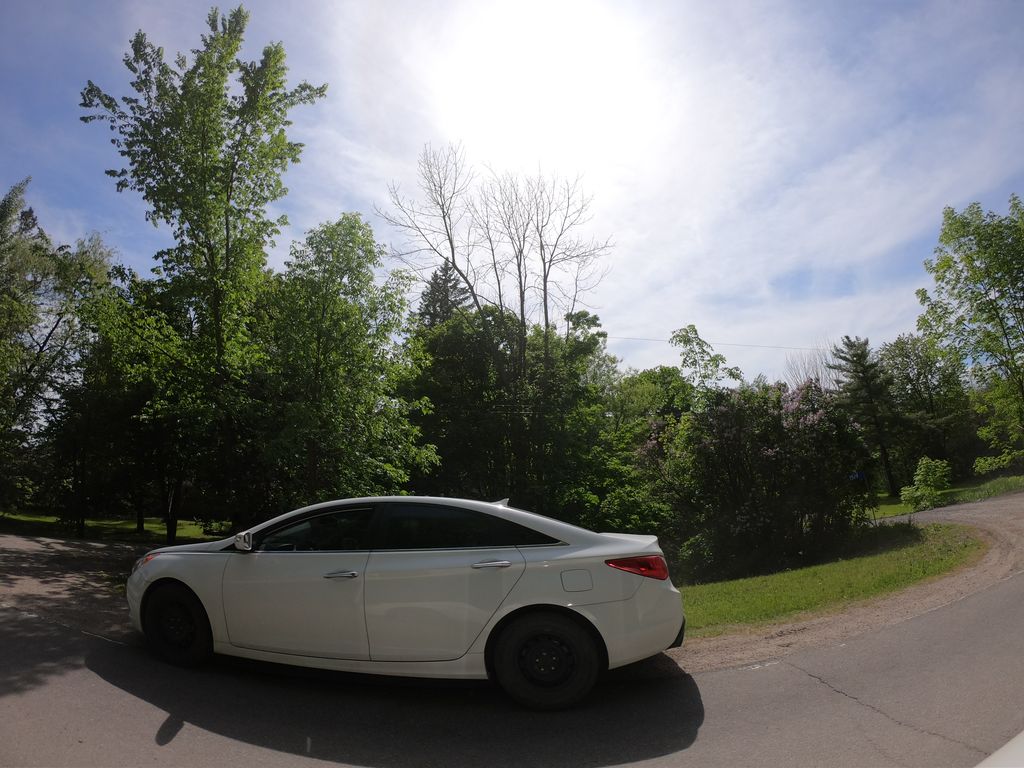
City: ottawa-gatineau